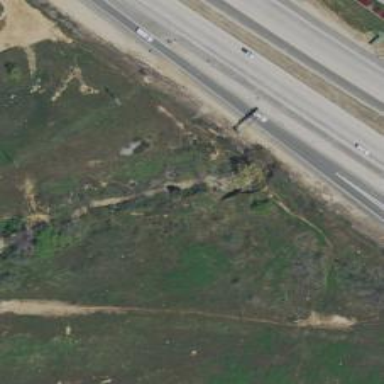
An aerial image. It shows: Abandoned road.